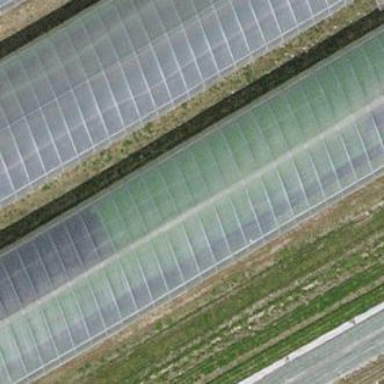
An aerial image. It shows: Area dedicated to greenhouse horticulture.